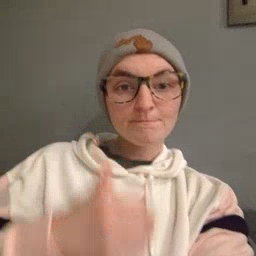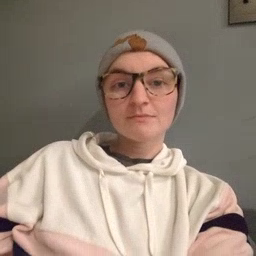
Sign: head